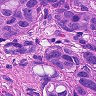
Metastatic tissue present: yes